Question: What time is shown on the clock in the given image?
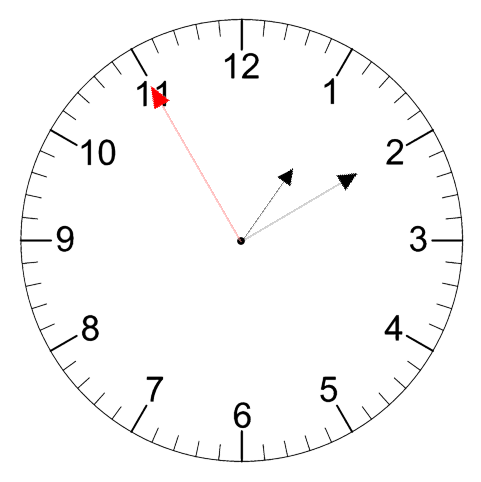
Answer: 01:09:55